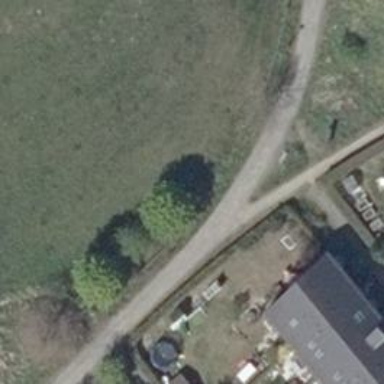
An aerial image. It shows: Compacted footway.